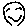
Label: smiley face